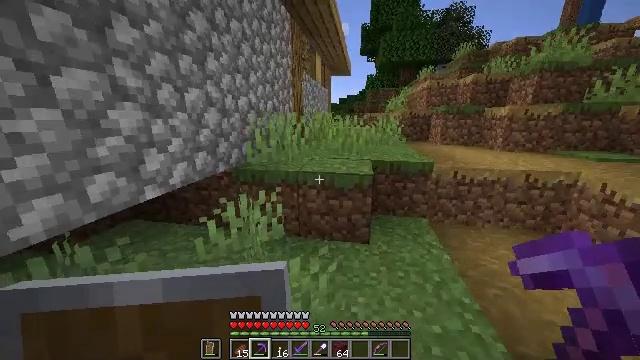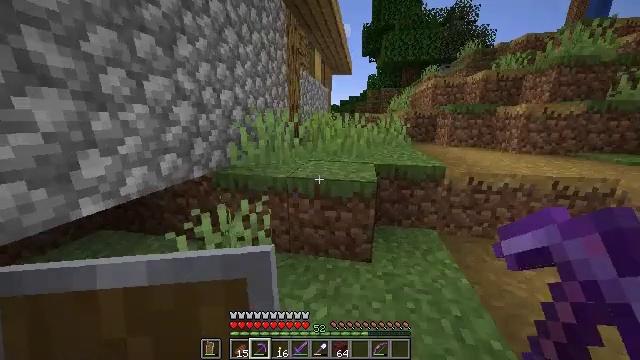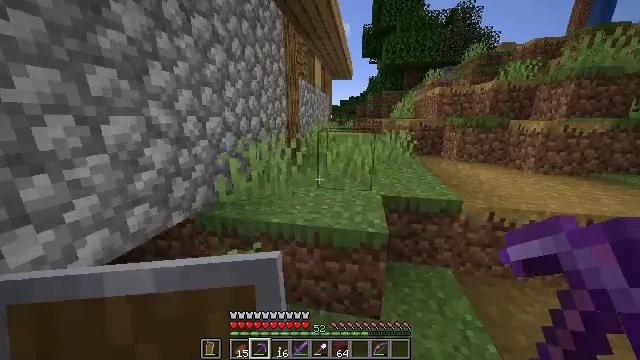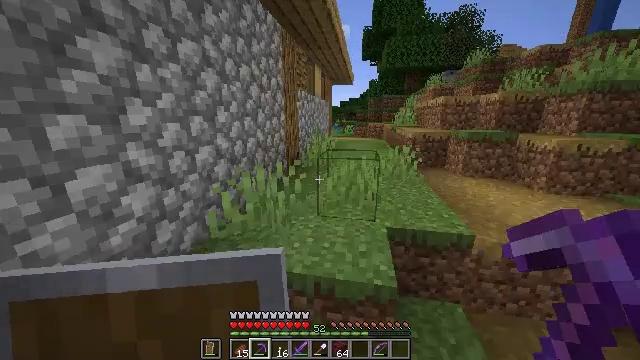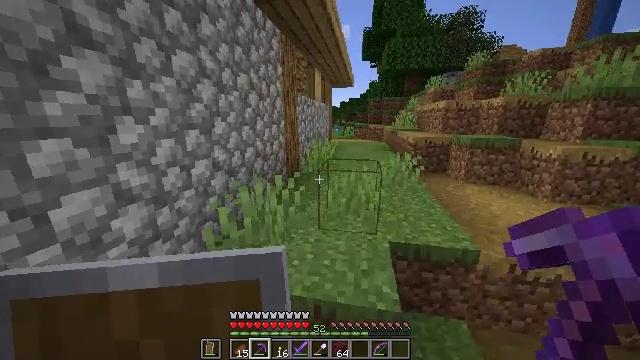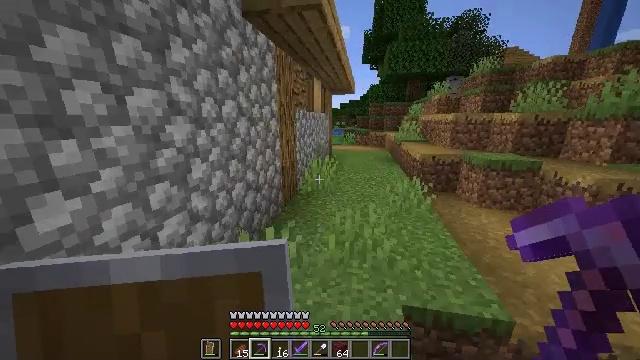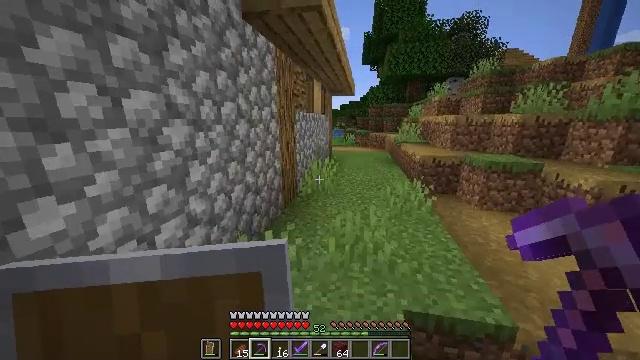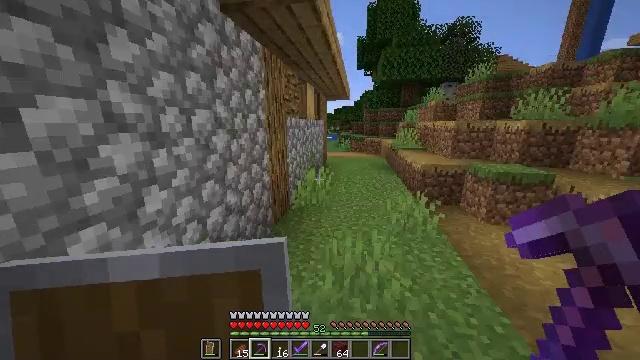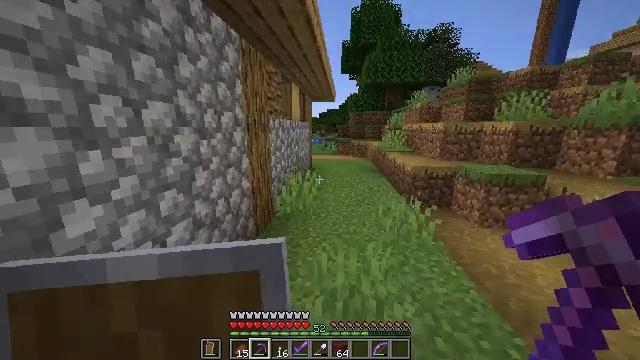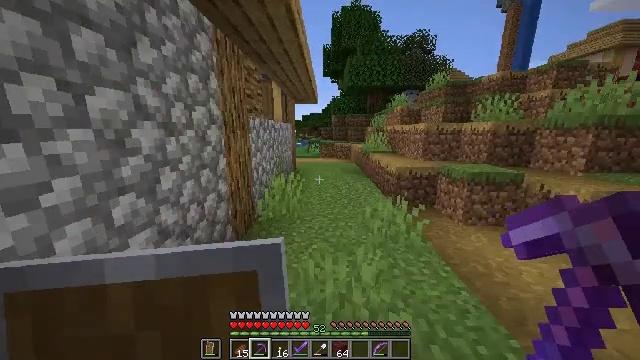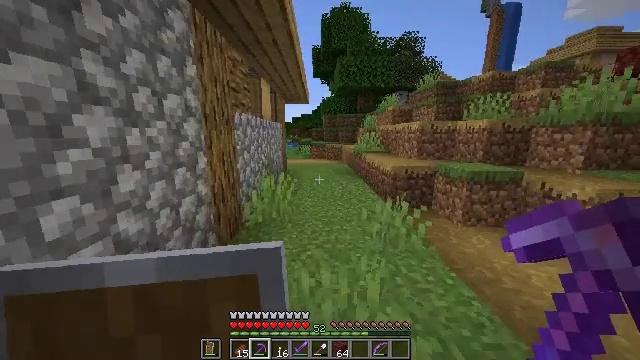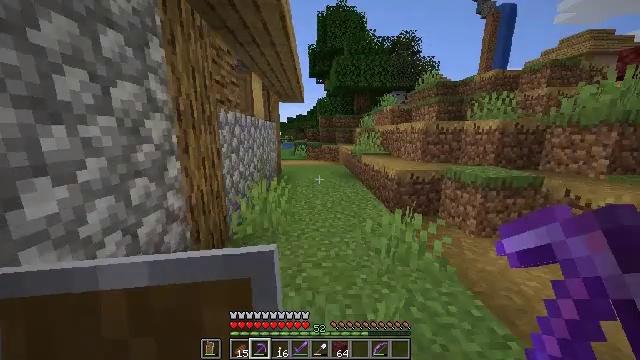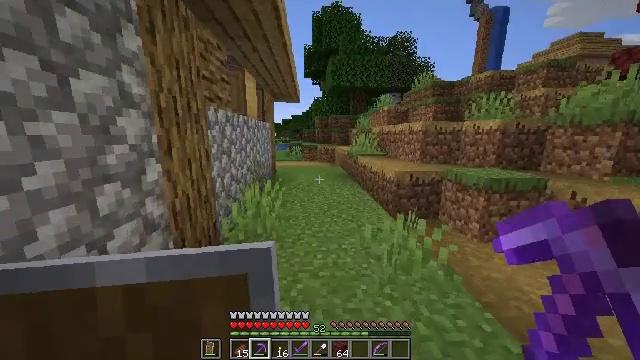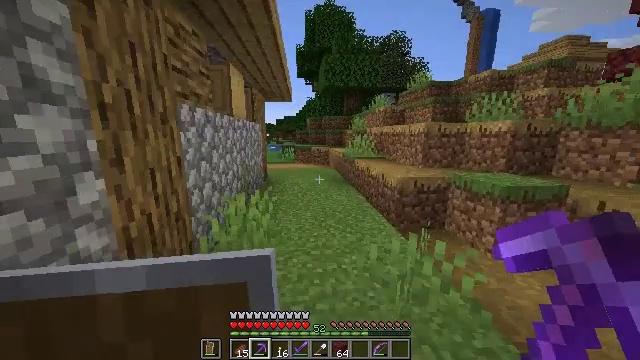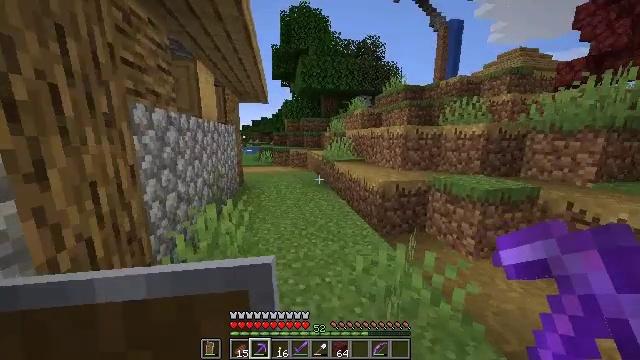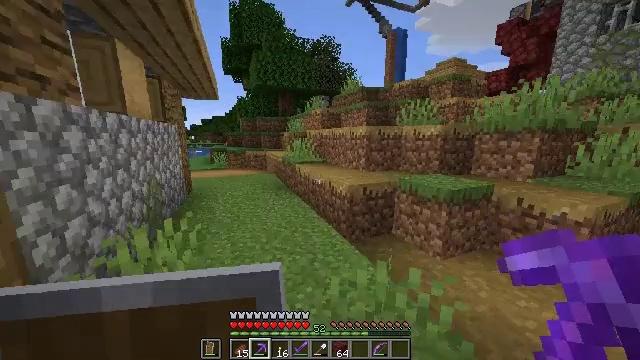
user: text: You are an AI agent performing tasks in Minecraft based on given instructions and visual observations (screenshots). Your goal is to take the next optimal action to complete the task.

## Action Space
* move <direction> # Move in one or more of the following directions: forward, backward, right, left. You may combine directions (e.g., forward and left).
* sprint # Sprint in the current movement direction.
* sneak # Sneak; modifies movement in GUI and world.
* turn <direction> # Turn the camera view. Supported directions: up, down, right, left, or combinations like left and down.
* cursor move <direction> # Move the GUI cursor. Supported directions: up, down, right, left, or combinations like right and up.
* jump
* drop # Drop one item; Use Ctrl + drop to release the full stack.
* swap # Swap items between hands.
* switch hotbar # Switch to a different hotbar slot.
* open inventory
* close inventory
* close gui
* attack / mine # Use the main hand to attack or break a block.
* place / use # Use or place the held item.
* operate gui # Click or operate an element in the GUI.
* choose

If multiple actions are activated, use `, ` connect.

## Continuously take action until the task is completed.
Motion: motion action
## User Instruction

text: Use gold ingot to craft a gold nugget.
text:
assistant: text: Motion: move forward
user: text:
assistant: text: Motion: move forward, jump
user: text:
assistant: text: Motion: move forward, jump
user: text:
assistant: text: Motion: move forward, jump
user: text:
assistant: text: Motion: move forward, jump
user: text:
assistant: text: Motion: move forward, jump
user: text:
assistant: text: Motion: move forward, turn right
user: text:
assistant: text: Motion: move forward, turn right
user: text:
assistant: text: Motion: move forward, turn right
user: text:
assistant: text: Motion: move forward, turn right
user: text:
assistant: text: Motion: move forward, turn right
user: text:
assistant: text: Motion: move forward, turn right
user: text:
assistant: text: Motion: move forward, turn right
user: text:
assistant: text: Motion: move forward, turn right
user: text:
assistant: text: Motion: move forward, turn right
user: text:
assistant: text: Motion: move forward, turn right
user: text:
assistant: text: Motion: move forward, turn right
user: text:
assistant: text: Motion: move forward
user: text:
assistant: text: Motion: move forward
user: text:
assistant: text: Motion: move forward
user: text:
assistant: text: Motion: move forward, turn left, jump
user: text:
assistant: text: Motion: move forward, turn left, jump
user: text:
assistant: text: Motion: move forward, jump
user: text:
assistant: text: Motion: move forward, jump
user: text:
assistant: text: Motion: move forward
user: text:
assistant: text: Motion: move forward
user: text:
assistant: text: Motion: move forward
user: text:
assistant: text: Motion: move forward, jump
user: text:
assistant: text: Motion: move forward, jump
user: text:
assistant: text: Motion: move forward, jump